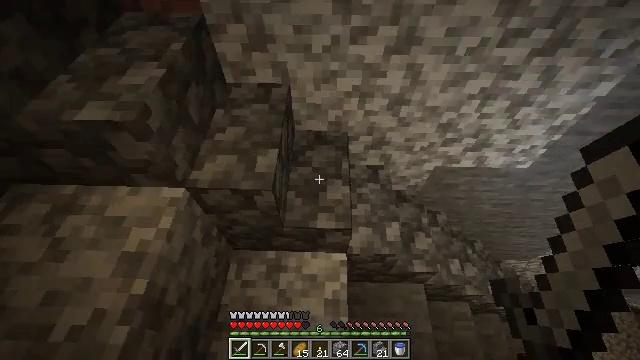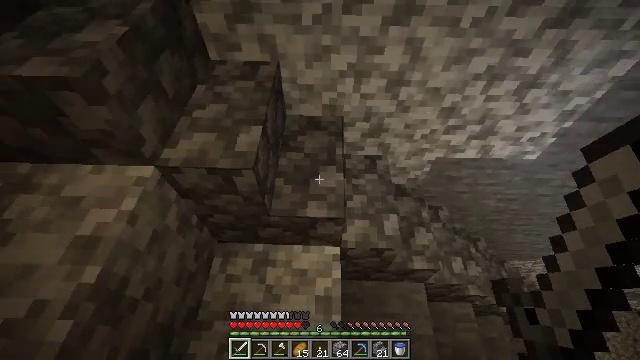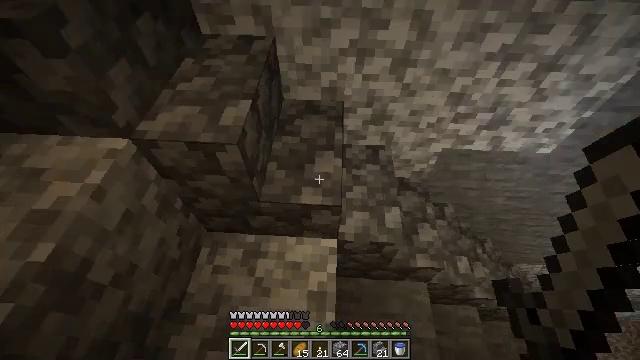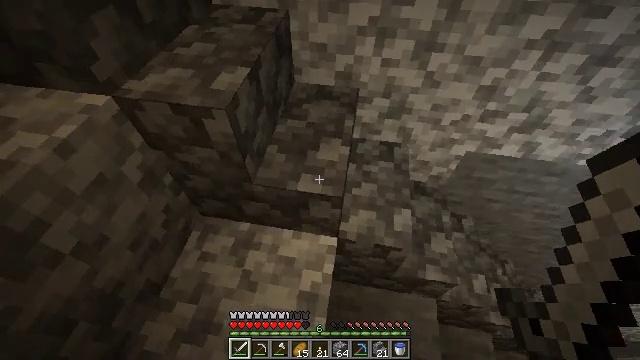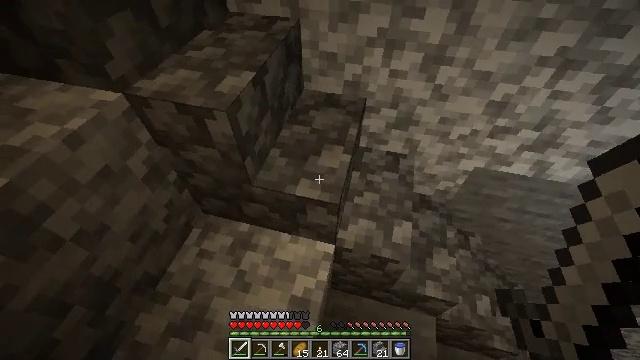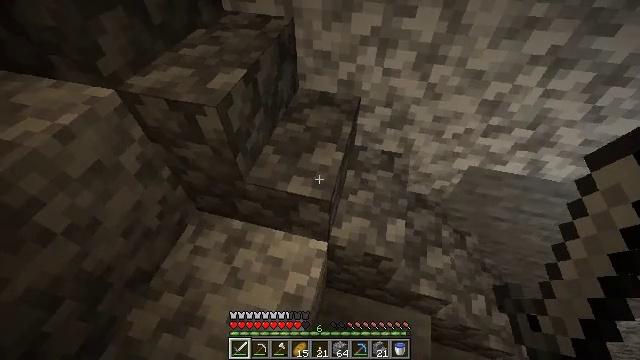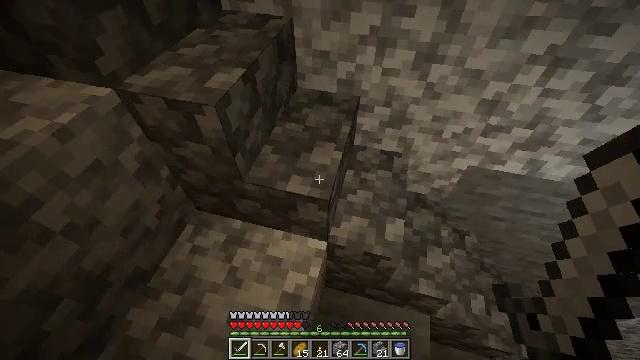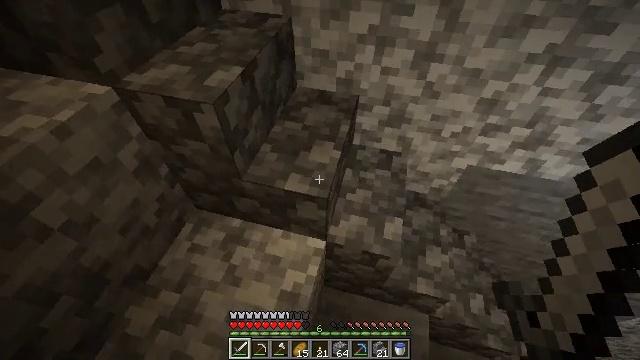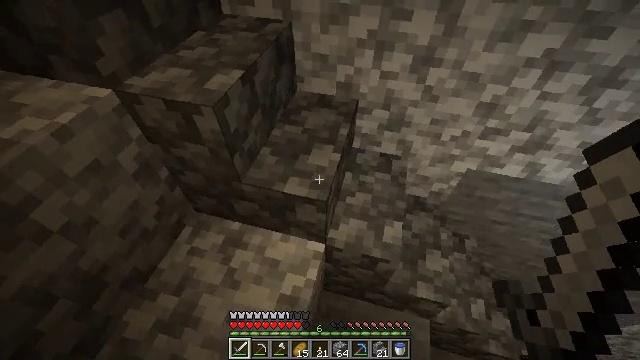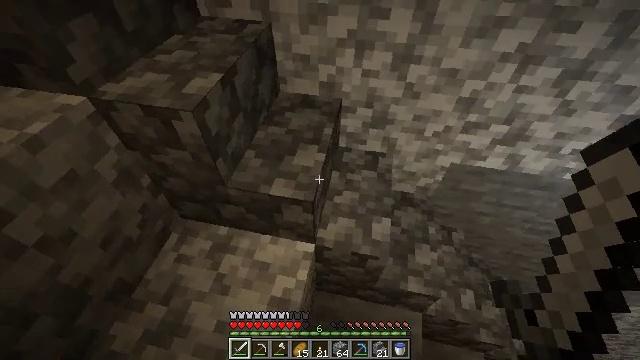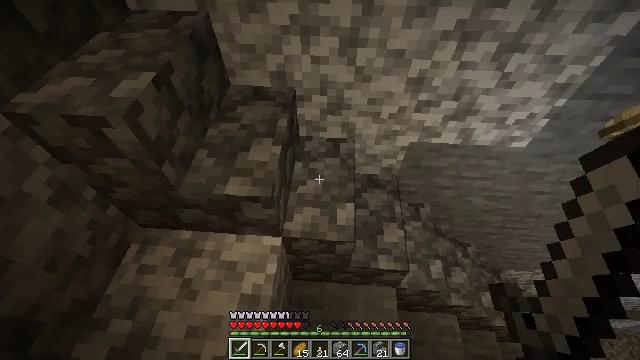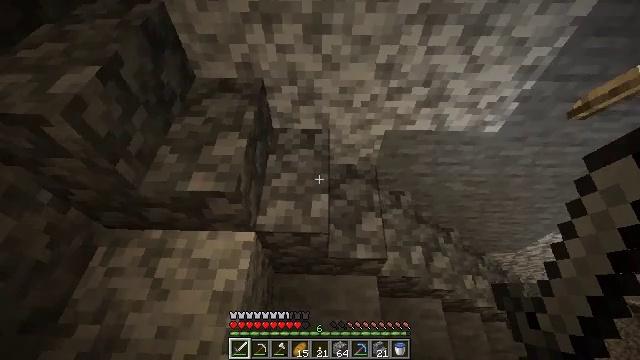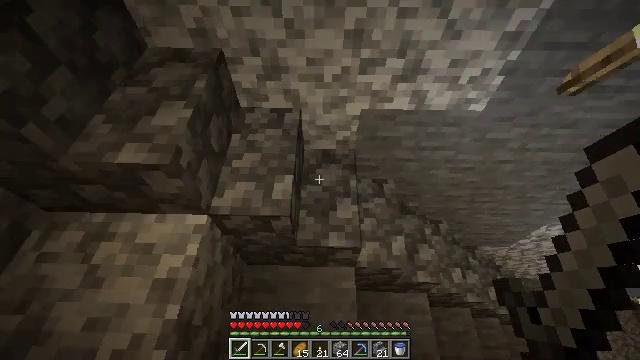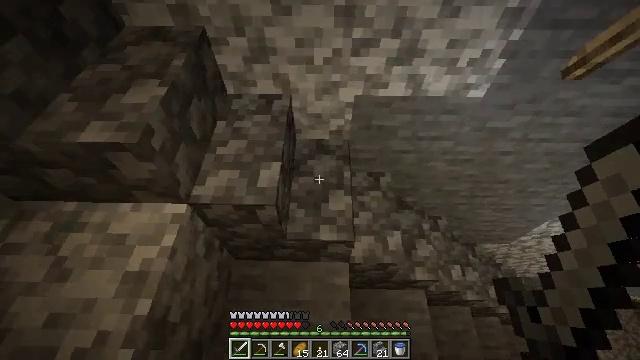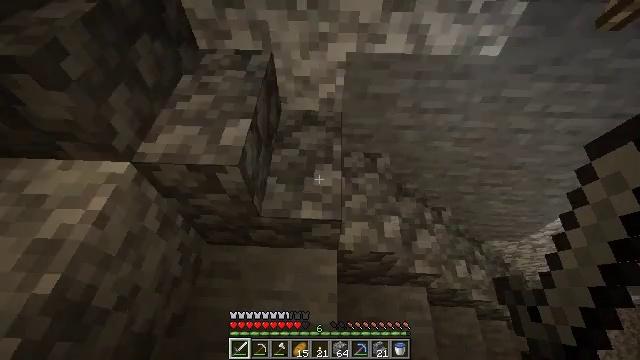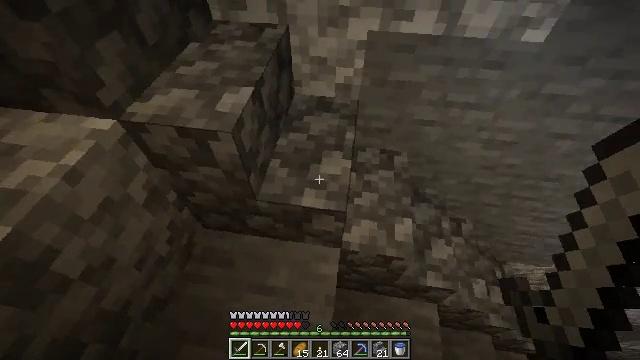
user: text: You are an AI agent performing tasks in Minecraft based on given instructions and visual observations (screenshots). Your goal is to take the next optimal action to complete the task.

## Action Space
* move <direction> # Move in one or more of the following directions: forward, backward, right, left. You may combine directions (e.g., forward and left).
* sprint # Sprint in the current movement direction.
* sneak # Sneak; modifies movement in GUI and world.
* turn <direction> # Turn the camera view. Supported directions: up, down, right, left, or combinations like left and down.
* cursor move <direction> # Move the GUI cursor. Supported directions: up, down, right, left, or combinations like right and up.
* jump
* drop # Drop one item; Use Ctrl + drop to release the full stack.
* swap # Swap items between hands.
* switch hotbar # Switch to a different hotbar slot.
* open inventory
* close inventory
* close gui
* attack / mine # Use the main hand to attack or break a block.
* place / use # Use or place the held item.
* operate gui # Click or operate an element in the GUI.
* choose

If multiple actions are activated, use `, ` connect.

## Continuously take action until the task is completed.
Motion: motion action
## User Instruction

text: Break the stone block.
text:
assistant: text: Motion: no_op
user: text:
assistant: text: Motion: turn left
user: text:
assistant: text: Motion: turn left and up
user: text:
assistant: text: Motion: turn left and up
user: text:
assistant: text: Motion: no_op
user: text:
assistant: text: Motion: no_op
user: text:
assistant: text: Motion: no_op
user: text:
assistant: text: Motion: no_op
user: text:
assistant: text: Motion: move right, turn right
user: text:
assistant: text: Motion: move right, turn right and down
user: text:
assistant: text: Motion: move right, turn right and down
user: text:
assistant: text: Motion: move right
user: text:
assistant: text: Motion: no_op
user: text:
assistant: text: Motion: turn left
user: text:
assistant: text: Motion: turn left and up
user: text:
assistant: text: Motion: turn left
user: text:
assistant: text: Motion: turn left
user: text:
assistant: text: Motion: turn left and up
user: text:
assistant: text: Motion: turn left
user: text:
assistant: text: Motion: no_op
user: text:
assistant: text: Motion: no_op
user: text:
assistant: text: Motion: turn right
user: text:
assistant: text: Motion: turn right and down
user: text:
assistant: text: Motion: move right, turn right and down
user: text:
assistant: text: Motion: move right, turn right and down
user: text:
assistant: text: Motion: move right
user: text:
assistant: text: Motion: no_op
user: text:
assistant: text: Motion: no_op
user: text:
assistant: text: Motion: no_op
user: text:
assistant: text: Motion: no_op